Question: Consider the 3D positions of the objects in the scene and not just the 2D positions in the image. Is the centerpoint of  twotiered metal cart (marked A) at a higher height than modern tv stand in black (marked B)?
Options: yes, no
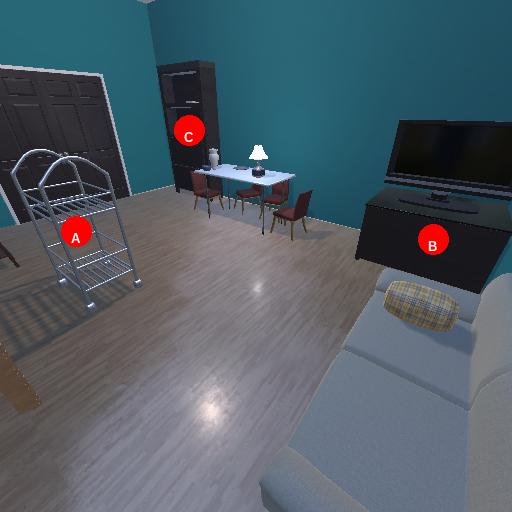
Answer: yes